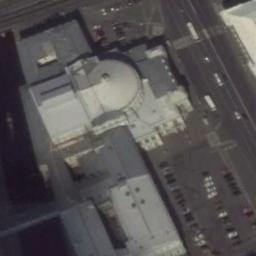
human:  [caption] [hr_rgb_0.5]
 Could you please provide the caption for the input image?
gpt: The tower of the church with a circular roof and two parking lots are in front of the church .

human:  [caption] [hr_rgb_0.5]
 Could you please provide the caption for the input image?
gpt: This is a white church .

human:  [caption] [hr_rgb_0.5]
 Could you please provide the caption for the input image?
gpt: There is a church next to a parking lot with a road passed by .

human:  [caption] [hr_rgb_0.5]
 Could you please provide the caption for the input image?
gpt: A church with a white and black roof, Surrounded by parked vehicles and a road that is driving .

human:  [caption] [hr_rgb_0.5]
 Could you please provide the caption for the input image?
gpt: There are some cars in the vacant lot next to the church .